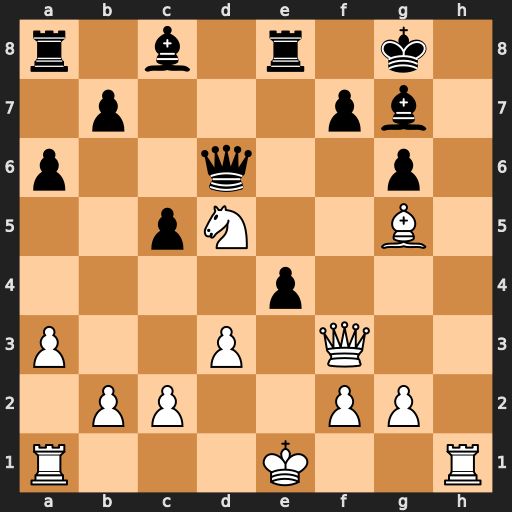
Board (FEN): r1b1r1k1/1p3pb1/p2q2p1/2pN2B1/4p3/P2P1Q2/1PP2PP1/R3K2R
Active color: w
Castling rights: KQ
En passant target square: -
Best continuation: Nf6+ Qxf6 Qxf6